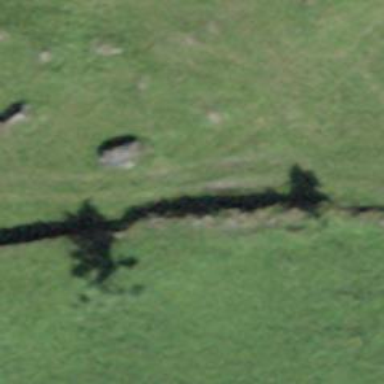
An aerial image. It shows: Dry stone wall barrier.